Question: I am trying to load this popular podcast in an Android WebView:
<URL>
And this is how I render it:
'''
public class PodcastsActivity extends BaseActivity
{
@Override
public void onCreate(Bundle savedInstanceState)
{
super.onCreate(savedInstanceState);
WebView webview = new WebView(this);
webview.getSettings().setAppCacheEnabled(false);
webview.getSettings().setJavaScriptEnabled(true);
webview.setInitialScale(100);
webview.setWebViewClient(new WebViewClient());
setContentView(webview);
webview.loadUrl("http://www.stitcher.com/podcast/entrepreneuronfirecom/entrepreneur-on-fire-tim-ferriss-other-incredible-entrepreneurs");
'''
And in my manifest I have the activity defined like this:
'''
<activity
android:name="PodcastsActivity"
android:label="Podcasts"
android:hardwareAccelerated="true"/>
'''
But it renders like this:

Is there an extra setting that needs to be set? Or something I am missing?
Thanks!
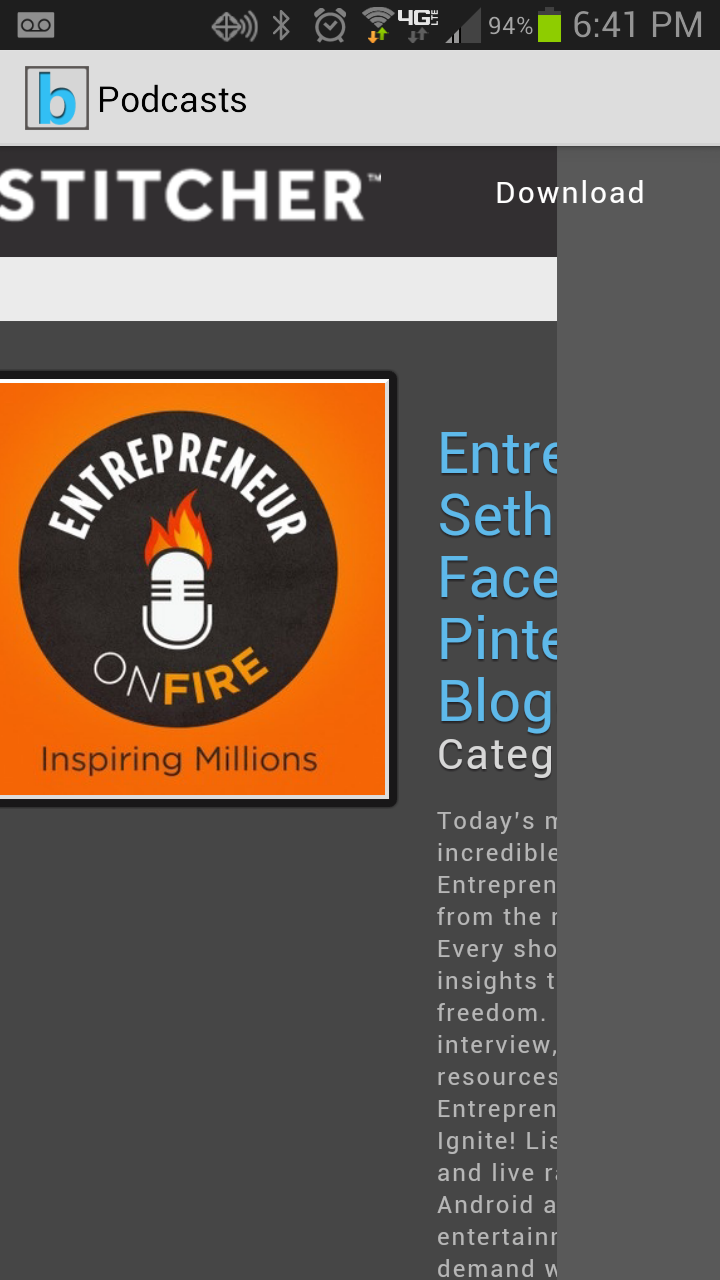
Answer: I hope you have looked at other answers. Some of the things you may try are:
1) From <URL> question, you may try and enable java script before loading the URL:
'''
webview.setInitialScale(1);
webview.getSettings().setAppCacheEnabled(false);
webview.getSettings().setJavaScriptEnabled(true);
'''
2) As per <URL> question, if your target is higher than 2.3.3 try adding this in your manifest file.
'''
android:hardwareAccelerated="true"
'''
3) Also check that you have following permission in 'manifest' as direct child to '<manifest>' tag:
'''
<uses-permission android:name="android.permission.INTERNET" />
'''
<URL>
4) You can try <URL>.
:
As you said that it displays correctly on your browser, there is another possibility of using the above method in case when a certain link is clicked within the app, it opens the default browser. I'm not sure if you would want this but it is a possibility. Something as follows:
'''
webview.setWebViewClient(new WebViewClient(){
public boolean shouldOverrideUrlLoading(WebView view, String url) {
if (url != null) {
view.getContext().startActivity(
new Intent(Intent.ACTION_VIEW, Uri.parse(url)));
return true;
} else {
return false;
}
}
});
webview.loadUrl("http://www.stitcher.com/podcast/entrepreneuronfirecom/entrepreneur-on-fire-tim-ferriss-other-incredible-entrepreneurs");
'''
Source: <URL>
Hope this helps.